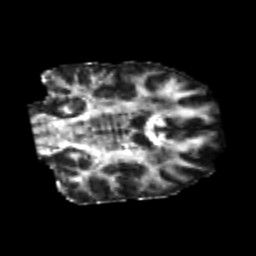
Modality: FA
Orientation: coronal
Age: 25
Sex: male
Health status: healthy
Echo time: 0.074 s